Interaction volume radius: 5 \u00c5
Interaction volume height: 30 \u00c5
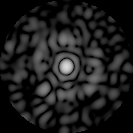
Disorder parameter: 0.7881